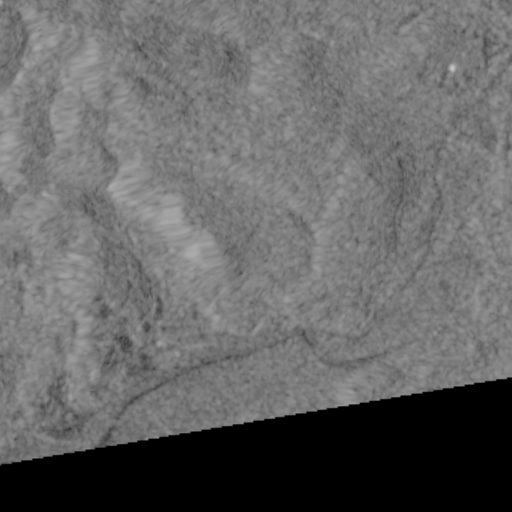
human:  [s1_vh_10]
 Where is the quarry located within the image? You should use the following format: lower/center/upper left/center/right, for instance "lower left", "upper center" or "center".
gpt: The quarry is located in the lower left of the image.
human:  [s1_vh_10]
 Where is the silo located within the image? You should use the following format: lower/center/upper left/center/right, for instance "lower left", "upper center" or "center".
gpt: The silo is located in the upper right of the image.
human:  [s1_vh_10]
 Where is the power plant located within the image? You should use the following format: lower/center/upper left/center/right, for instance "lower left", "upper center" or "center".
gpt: There is no power plant in the image.

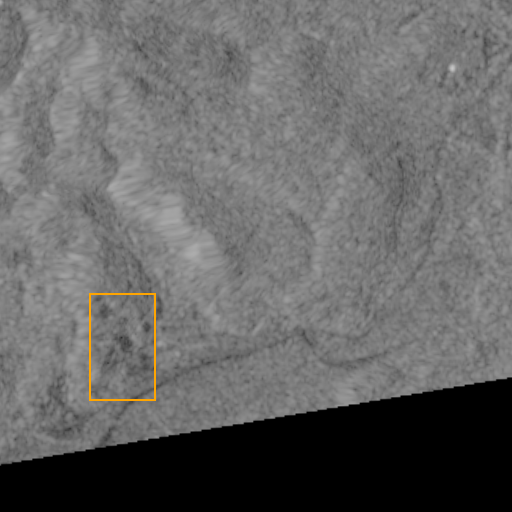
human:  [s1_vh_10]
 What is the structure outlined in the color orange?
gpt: The structure outlined in orange is a quarry.
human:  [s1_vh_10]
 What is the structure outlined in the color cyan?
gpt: There is no cyan outline.